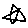
Label: star